【题型】解答题　【知识点】解析几何　【难度】medium
在平面直角坐标系 \(xOy\) 中，一动圆经过点 \(A\left(\frac{1}{2},0\right)\) 且与直线 \(x = -\frac{1}{2}\) 相切，设该动圆圆心的轨迹为曲线 \(K\)，\(P\) 是曲线 \(K\) 上一点。

\noindent
(1) 求曲线 \(K\) 的方程；

\noindent
(2) 过点 \(A\) 且斜率为 \(k\) 的直线 \(l\) 与曲线 \(K\) 交于 \(B\)、\(C\) 两点，若 \(l \parallel OP\) 且直线 \(OP\) 与直线 \(x = 1\) 交于 \(Q\) 点。求 \(\frac{|AB|}{|OP|} + \frac{|AC|}{|OQ|}\) 的值；

\noindent
(3) 若点 \(D\)、\(E\) 在 \(y\) 轴上，\(\triangle PDE\) 的内切圆的方程为 \((x - 1)^2 + y^2 = 1\)，求 \(\triangle PDE\) 面积的最小值。
【解答】
\noindent
【详解】（1）由题意可知圆心到 \(\left(\frac{1}{2},0\right)\) 的距离等于到直线 \(x = -\frac{1}{2}\) 的距离，\\
由抛物线的定义可知，曲线 \(K\) 的轨迹方程为 \(y^2 = 2x\)。

\noindent
（2）设直线 \(l\) 的方程为 \(y = k\left(x - \frac{1}{2}\right)\)，\\
联立
\[
\begin{cases}
y = k\left(x - \frac{1}{2}\right) \\
y^2 = 2x
\end{cases}
\]
消去 \(y\) 得 \(k^2x^2 - (k^2 + 2)x + \frac{1}{4}k^2 = 0\)，\\
\[
\therefore
\begin{cases}
k^2 \neq 0 \\
\Delta = (k^2 + 2)^2 - k^4 > 0
\end{cases}
\therefore k \neq 0,
\]

设 \(B(x_1,y_1)\)，\(C(x_2,y_2)\)，\(\therefore x_1 + x_2 = \frac{k^2 + 2}{k^2}\)，\(x_1x_2 = \frac{1}{4}\)。\\
又 \(|AB| = x_1 + \frac{1}{2}\)，\(|AC| = x_2 + \frac{1}{2}\)，\\
\[
\therefore |AB||AC| = \left(x_1 + \frac{1}{2}\right)\left(x_2 + \frac{1}{2}\right) = x_1x_2 + \frac{1}{2}(x_1 + x_2) + \frac{1}{4} = \frac{1}{4} + \frac{1}{2} \cdot \frac{k^2 + 2}{k^2} + \frac{1}{4} = \frac{k^2 + 1}{k^2}.
\]
\(\because l \parallel OP\)，\(\therefore\) 设直线 \(OP\) 的方程为 \(y = kx\)，\\
联立
\[
\begin{cases}
y = kx \\
y^2 = 2x
\end{cases}
\]
消去 \(y\) 得 \(k^2x^2 - 2x = 0\)，\\
\(\therefore x_P = \frac{2}{k^2}\)，\(\therefore P\left(\frac{2}{k^2}, \frac{2}{k}\right)\)，\(\therefore |OP| = \sqrt{\left(\frac{2}{k^2}\right)^2 + \left(\frac{2}{k}\right)^2} = \frac{2\sqrt{k^2 + 1}}{k^2}\)，\\
令 \(x = 1\)，则 \(y_Q = k\)，\(\therefore Q(1,k)\)，\(\therefore |OQ| = \sqrt{1 + k^2}\)。

\noindent
\[
\therefore \frac{|AB|\cdot|AC|}{|OP|\cdot|OQ|} = \frac{\frac{k^2 + 1}{k^2}}{\frac{2\sqrt{k^2 + 1}}{k^2} \cdot \sqrt{1 + k^2}} = \frac{1}{2},
\]
故 \(\frac{|AB|\cdot|AC|}{|OP|\cdot|OQ|}\) 的值为 \(\frac{1}{2}\)。

\noindent
（3）设 \(P(x_0,y_0)\)，\(D(0,b)\)，\(E(0,c)\)，\\
直线 \(PD\) 的方程为 \((y_0 - b)x - x_0y + x_0b = 0\)，\\
又圆心 \((1,0)\) 到 \(PD\) 的距离为 1，即
\[
\frac{|y_0 - b + x_0b|}{\sqrt{(y_0 - b)^2 + x_0^2}} = 1,
\]
整理得 \((x_0 - 2)b^2 + 2y_0b - x_0 = 0\)，\\
同理可得 \((x_0 - 2)c^2 + 2y_0c - x_0 = 0\)，\\
所以，可知 \(b\)，\(c\) 是方程 \((x_0 - 2)x^2 + 2y_0x - x_0 = 0\) 的两根，\\
所以 \(b + c = \frac{-2y_0}{x_0 - 2}\)，\(bc = \frac{-x_0}{x_0 - 2}\)。\\

依题意 \(bc < 0\)，即 \(x_0 > 2\)，则 \((c - b)^2 = \frac{4x_0^2 + 4y_0^2 - 8x_0}{(x_0 - 2)^2}\)，\\
因为 \(y_0^2 = 2x_0\)，所以 \(|b - c| = \frac{2x_0}{|x_0 - 2|}\)，\\
所以
\[
S = \frac{1}{2}|b - c|\cdot|x_0| = (x_0 - 2) + \frac{4}{x_0 - 2} + 4 \ge 2\sqrt{(x_0 - 2)\cdot\frac{4}{x_0 - 2}} + 4 = 8,
\]
当且仅当 \(x_0 - 2 = \frac{4}{x_0 - 2}\)，即 \(x_0 = 4\) 时上式取等号，\\
所以 \(\triangle PDE\) 面积的最小值为 8。
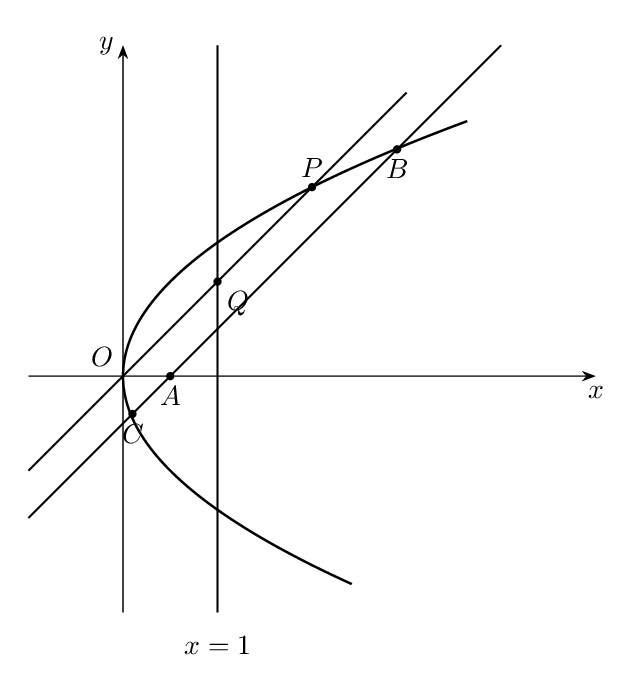
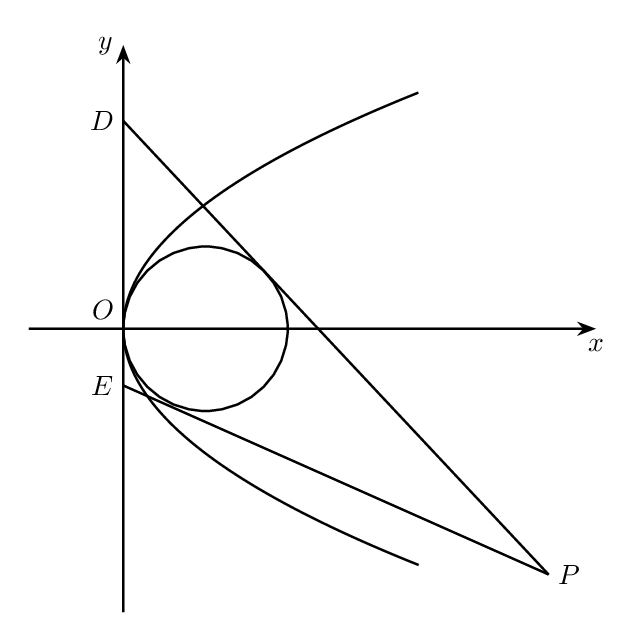